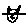
Label: cat